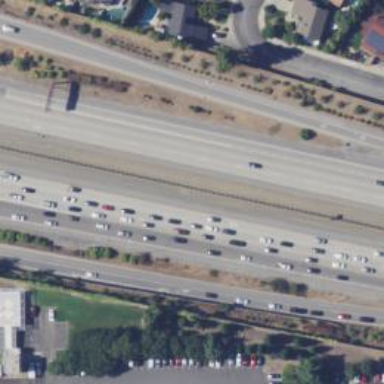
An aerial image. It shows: Motorway.